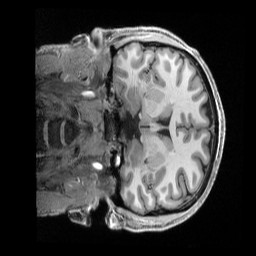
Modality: T1w
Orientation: coronal
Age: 28
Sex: male
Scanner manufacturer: siemens
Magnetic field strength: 3 T
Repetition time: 2.5 s
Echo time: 0.00296 s